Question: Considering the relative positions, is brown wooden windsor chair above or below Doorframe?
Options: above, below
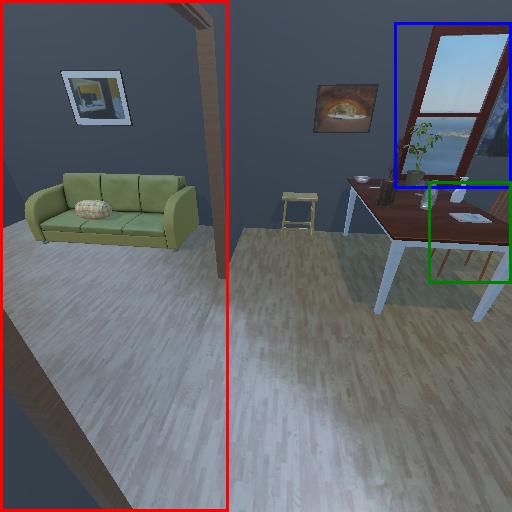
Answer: above